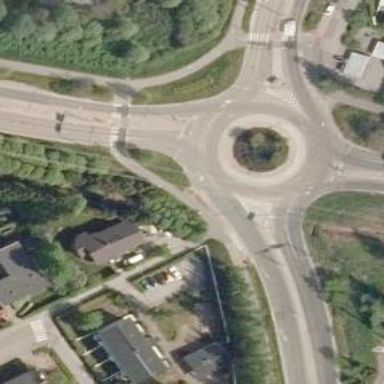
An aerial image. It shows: Asphalt cycleway.